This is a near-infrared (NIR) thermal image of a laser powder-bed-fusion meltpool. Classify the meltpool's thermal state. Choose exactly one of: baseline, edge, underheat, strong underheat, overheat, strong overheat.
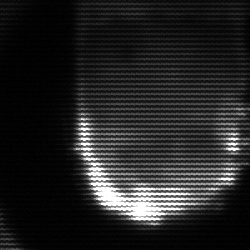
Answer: baseline